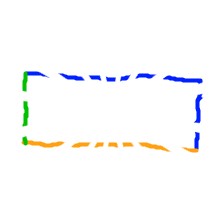
Shape: rectangle